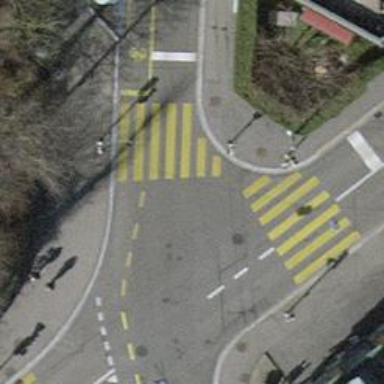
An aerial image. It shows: Road with traffic signals and zebra crossing with traffic signals.